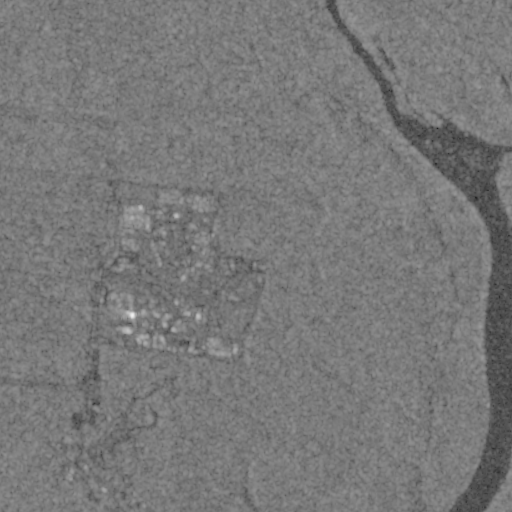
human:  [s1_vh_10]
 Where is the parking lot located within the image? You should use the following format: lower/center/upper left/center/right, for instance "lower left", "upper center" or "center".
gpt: The parking lot is located in the center of the image.
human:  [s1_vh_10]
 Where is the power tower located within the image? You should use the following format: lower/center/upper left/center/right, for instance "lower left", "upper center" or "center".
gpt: The power tower is located in the upper of the image.
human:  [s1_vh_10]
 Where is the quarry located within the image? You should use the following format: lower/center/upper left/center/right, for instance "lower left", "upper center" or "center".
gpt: There is no quarry in the image.

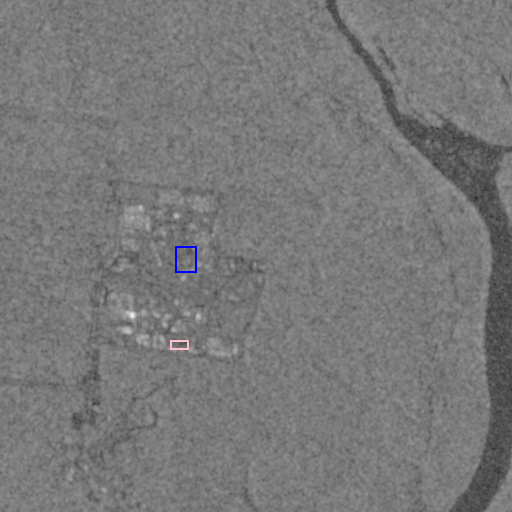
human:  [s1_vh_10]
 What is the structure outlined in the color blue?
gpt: The structure outlined in blue is a parking lot.
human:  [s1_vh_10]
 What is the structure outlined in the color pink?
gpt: The structure outlined in pink is a building.
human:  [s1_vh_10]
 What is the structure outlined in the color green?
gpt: There is no green outline.